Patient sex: F
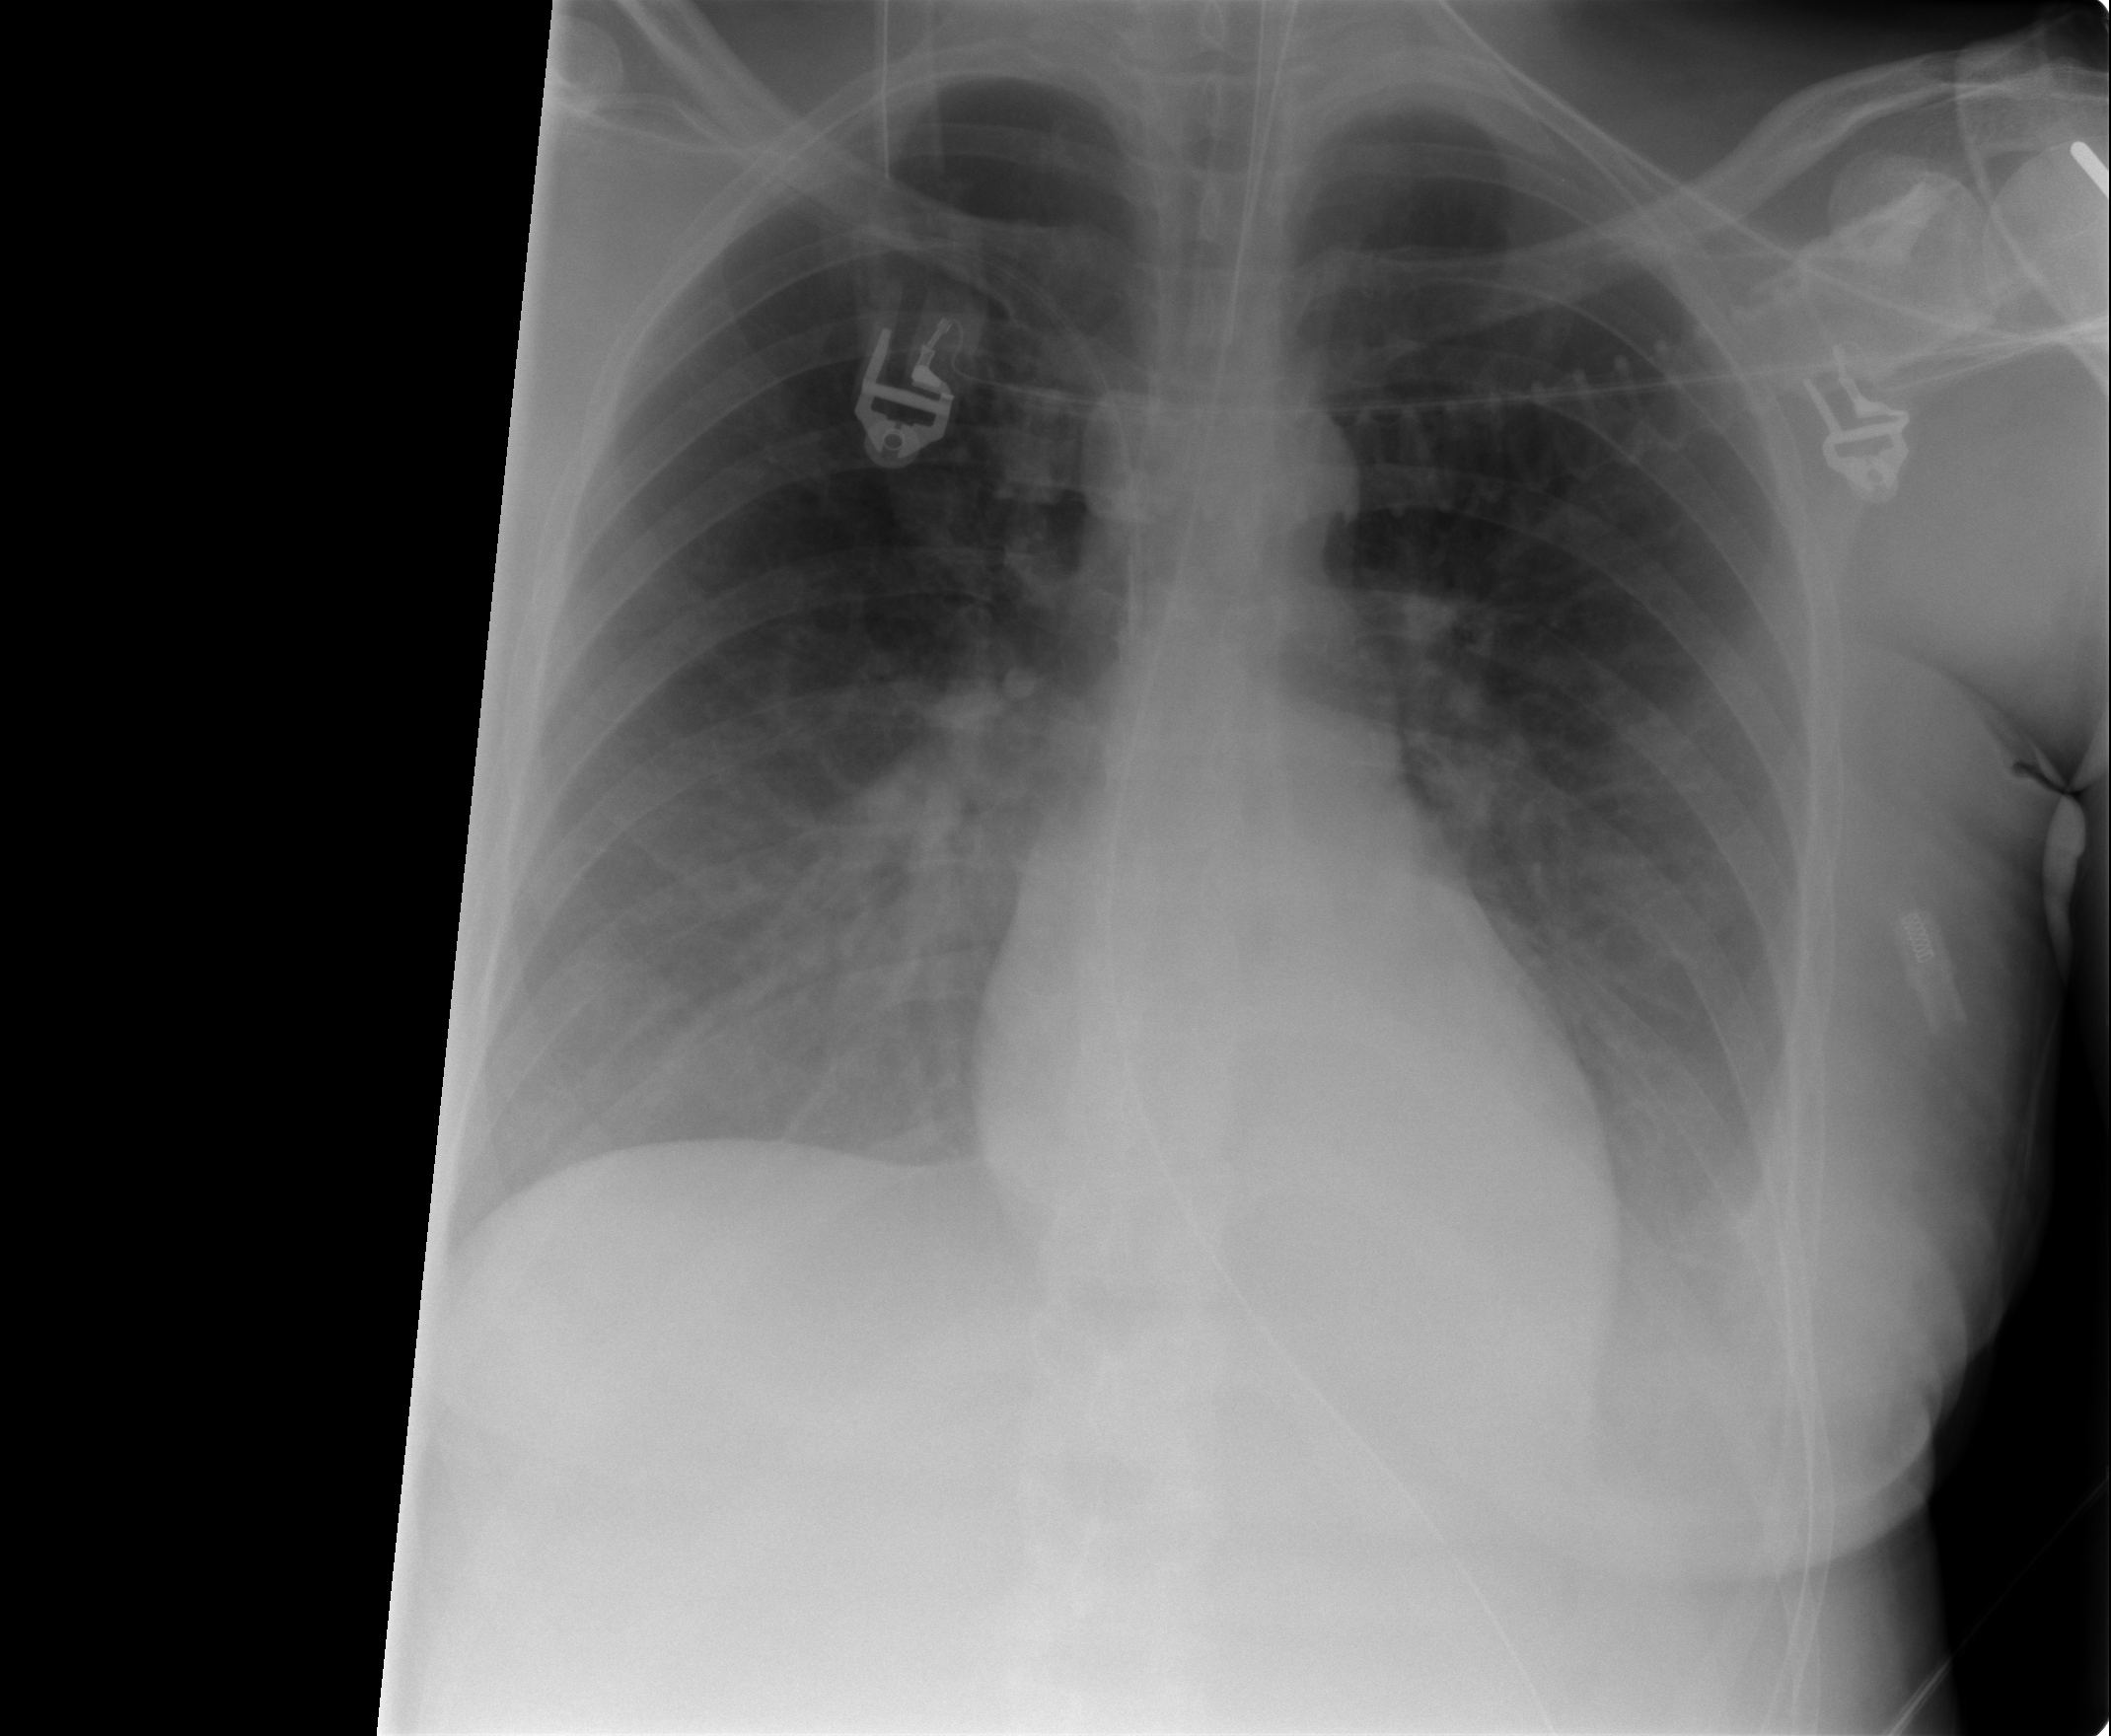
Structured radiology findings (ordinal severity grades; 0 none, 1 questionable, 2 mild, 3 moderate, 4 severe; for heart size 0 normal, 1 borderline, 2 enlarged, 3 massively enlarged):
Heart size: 0
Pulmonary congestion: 0
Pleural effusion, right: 0
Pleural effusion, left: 2
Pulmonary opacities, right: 0
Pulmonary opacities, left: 0
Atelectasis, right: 1
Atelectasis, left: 2